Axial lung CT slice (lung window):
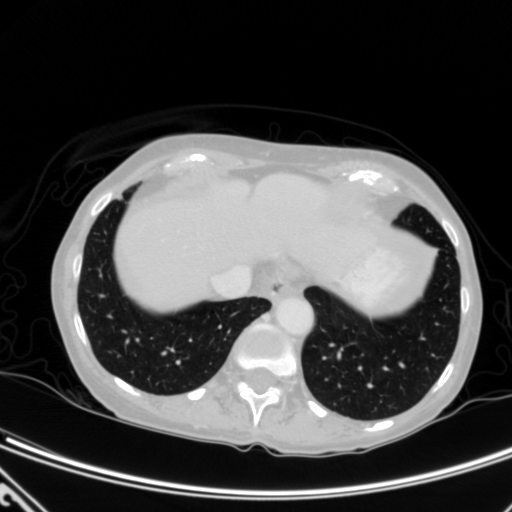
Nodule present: yes
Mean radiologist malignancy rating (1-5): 1